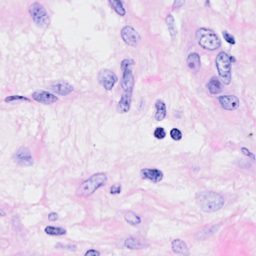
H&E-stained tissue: Breast